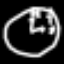
Label: clock